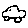
Label: car